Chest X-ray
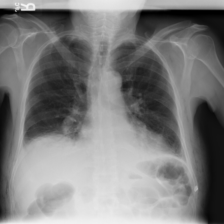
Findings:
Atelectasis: negative
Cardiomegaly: negative
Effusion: positive
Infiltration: positive
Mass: negative
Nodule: negative
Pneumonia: negative
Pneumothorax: negative
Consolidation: negative
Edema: negative
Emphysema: negative
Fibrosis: negative
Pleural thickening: negative
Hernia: negative